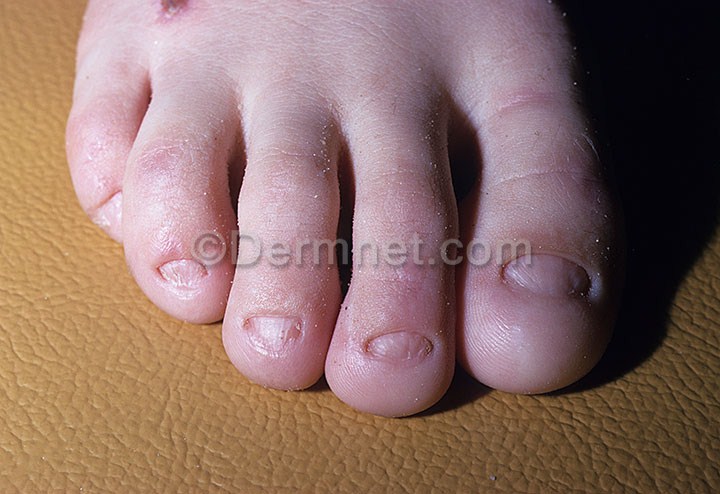
Disease: Bullous Disease Photos